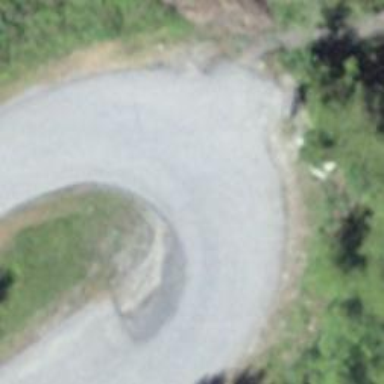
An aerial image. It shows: Unclassified road.